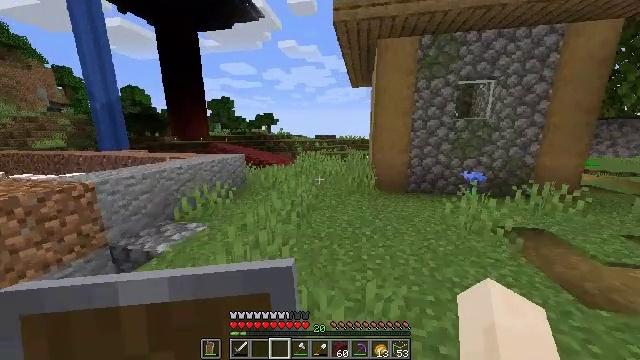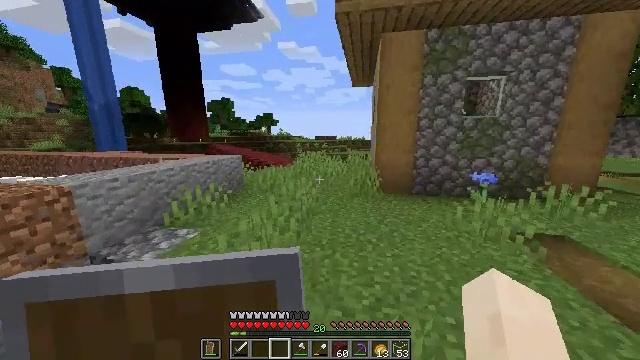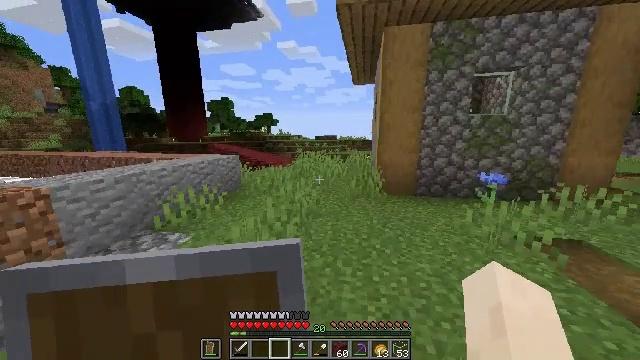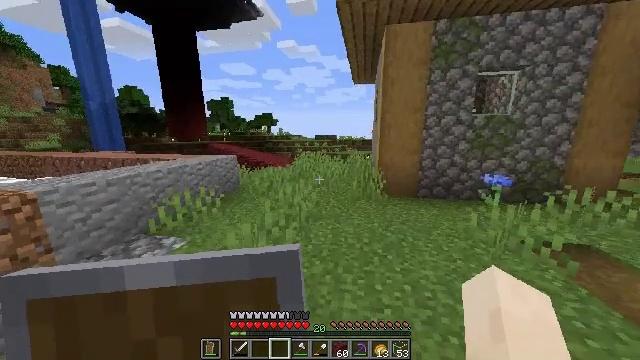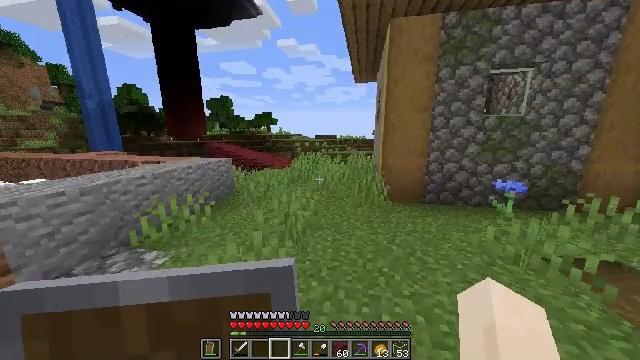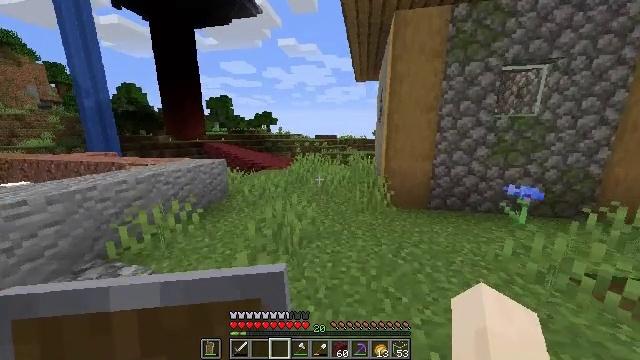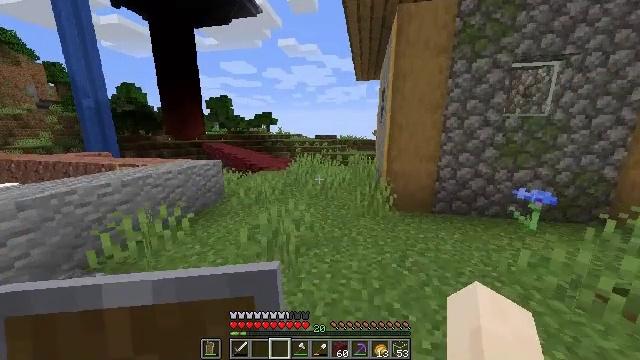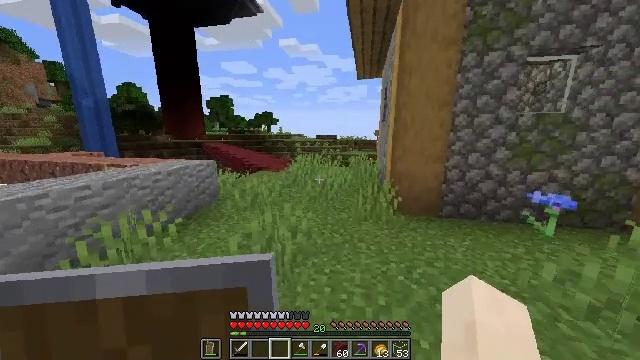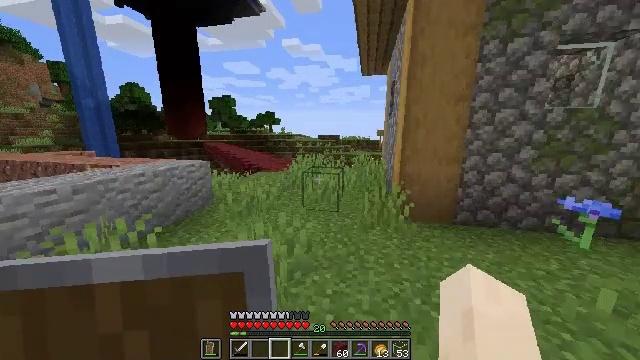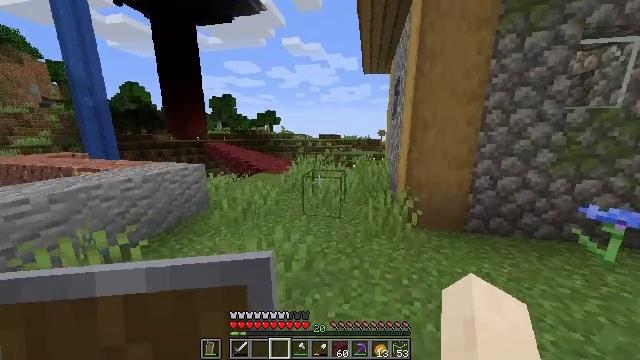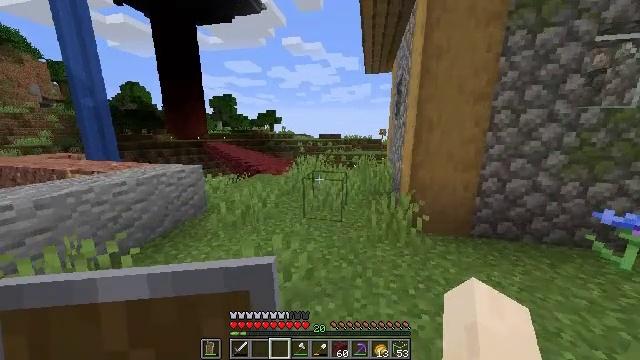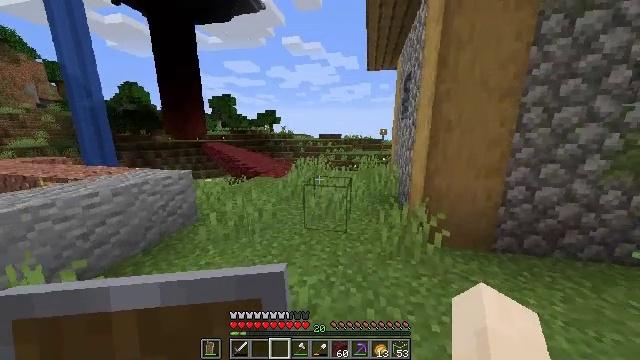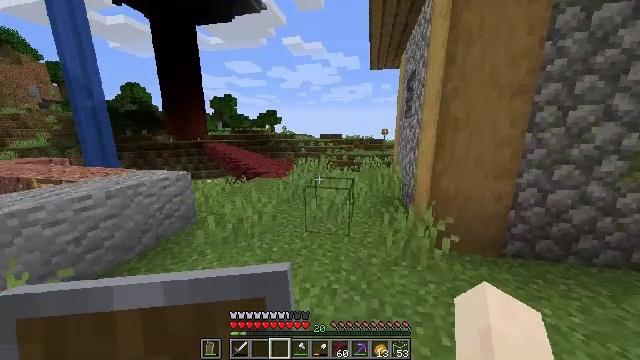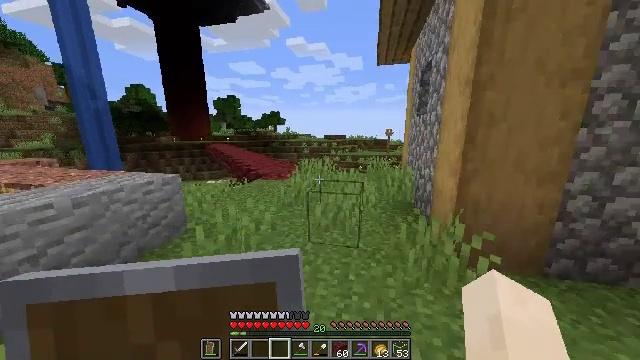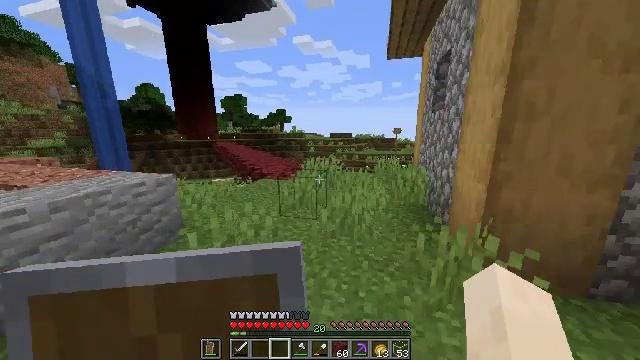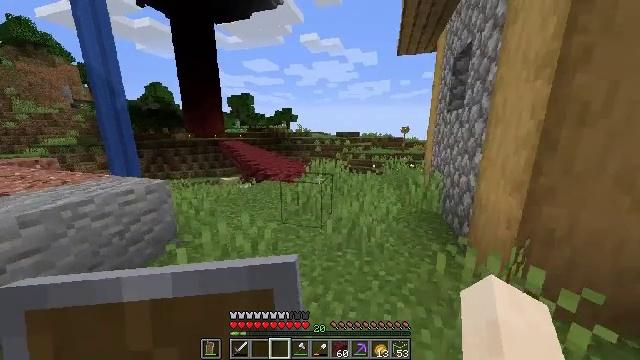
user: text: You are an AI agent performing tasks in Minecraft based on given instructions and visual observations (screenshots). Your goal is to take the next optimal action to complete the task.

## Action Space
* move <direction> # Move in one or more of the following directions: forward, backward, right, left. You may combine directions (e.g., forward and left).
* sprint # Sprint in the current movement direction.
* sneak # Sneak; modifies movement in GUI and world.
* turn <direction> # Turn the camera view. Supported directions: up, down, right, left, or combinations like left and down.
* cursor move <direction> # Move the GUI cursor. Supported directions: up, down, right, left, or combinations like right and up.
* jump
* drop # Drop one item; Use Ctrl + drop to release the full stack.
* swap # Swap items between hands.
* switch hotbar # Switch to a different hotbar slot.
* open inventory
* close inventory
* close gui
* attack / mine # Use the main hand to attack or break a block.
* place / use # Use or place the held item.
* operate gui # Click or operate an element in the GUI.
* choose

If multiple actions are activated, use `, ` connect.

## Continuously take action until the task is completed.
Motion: motion action
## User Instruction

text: Gather sand from the desert.
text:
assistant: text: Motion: move forward
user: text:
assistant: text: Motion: move forward
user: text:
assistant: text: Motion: move forward
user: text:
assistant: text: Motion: move forward
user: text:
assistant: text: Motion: move forward
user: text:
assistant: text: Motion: move forward
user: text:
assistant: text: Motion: move forward
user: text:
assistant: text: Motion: move forward
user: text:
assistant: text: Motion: move forward
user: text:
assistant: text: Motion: move forward
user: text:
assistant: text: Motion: move forward
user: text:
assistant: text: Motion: move forward
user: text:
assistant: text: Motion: move forward
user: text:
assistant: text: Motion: move forward, turn left
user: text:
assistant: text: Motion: move forward, turn left
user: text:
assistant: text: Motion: move forward
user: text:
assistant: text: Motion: move forward
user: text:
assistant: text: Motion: move forward
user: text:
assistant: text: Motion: move forward
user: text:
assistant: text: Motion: move forward
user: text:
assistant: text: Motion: move forward
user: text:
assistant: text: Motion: move forward, turn left
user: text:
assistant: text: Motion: move forward
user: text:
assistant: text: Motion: move forward
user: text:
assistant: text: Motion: move forward
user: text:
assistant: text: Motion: move forward
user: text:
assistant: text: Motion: move forward
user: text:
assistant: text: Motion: move forward
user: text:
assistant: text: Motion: move forward
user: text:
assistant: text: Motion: move forward